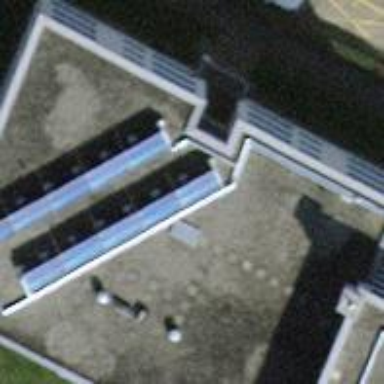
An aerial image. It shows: Residential building with flat roof.